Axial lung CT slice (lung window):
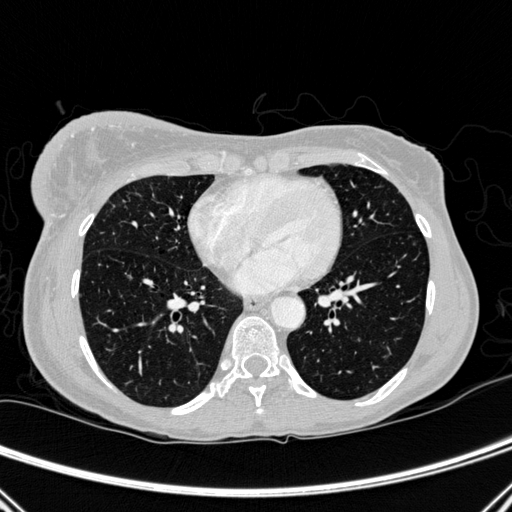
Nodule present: no